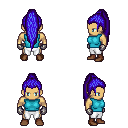
a pixel art fantasy rpg character, male body template, human, tanned skin, teal sleeveless shirt, white pants, blue extra-long topknot hairstyle, metal gloves, brown shoes, four views (front, back, left, right), 2x2 character sprite sheet, small pixel art, hard edges, no anti-aliasing